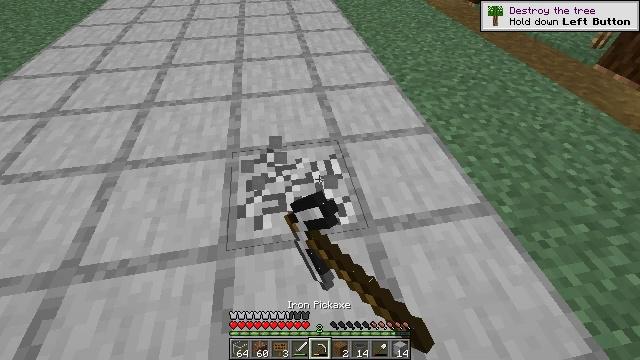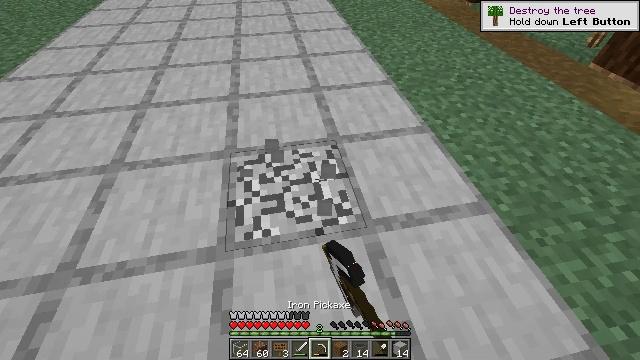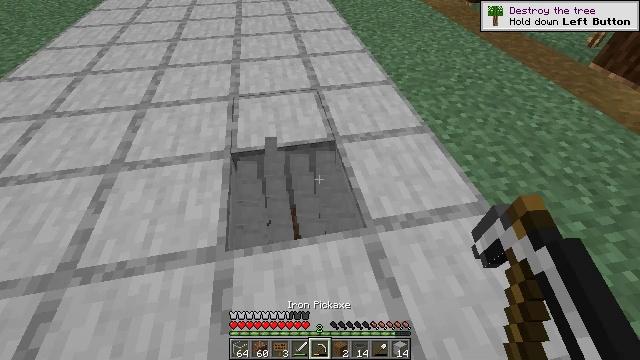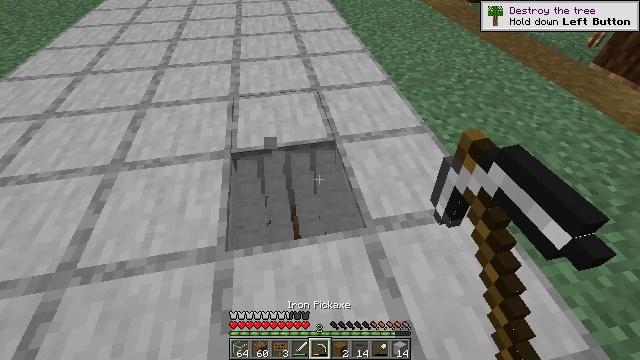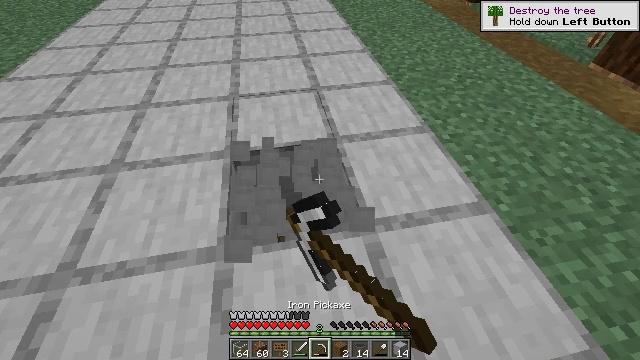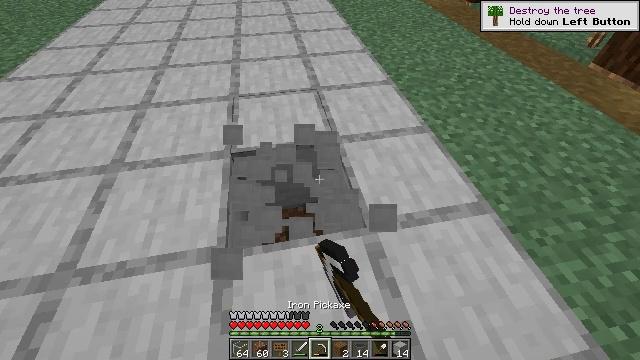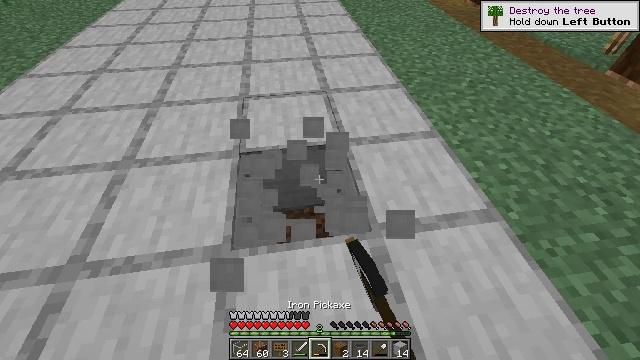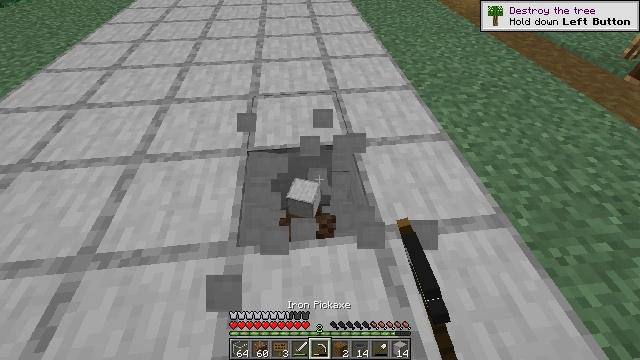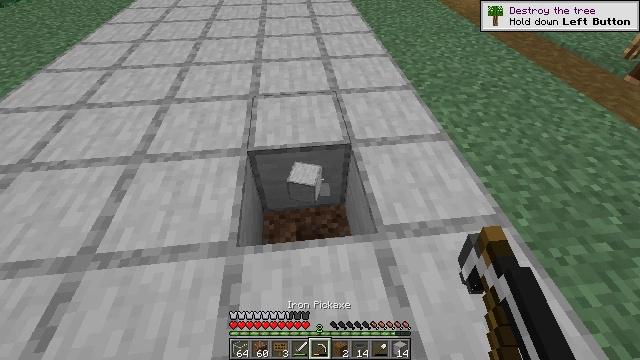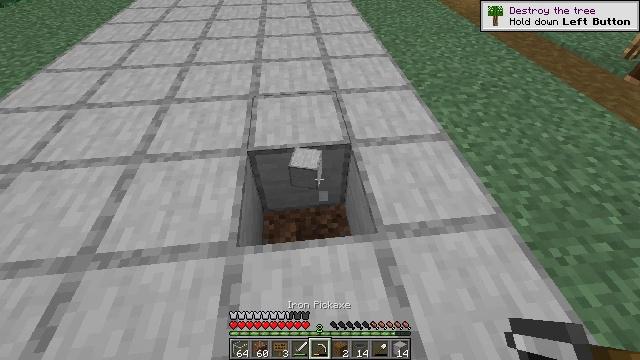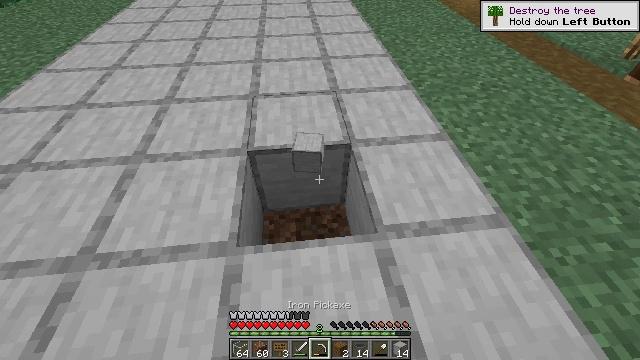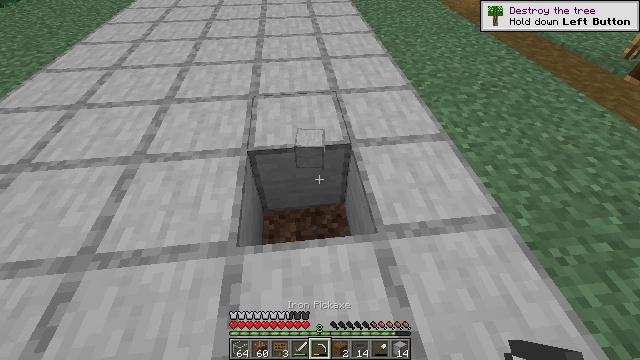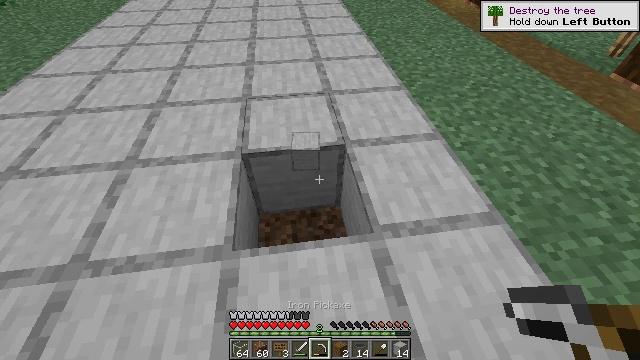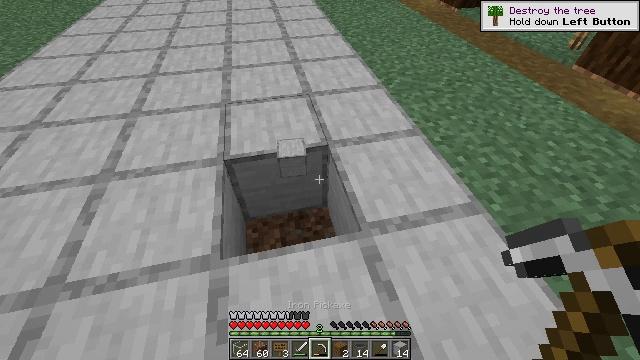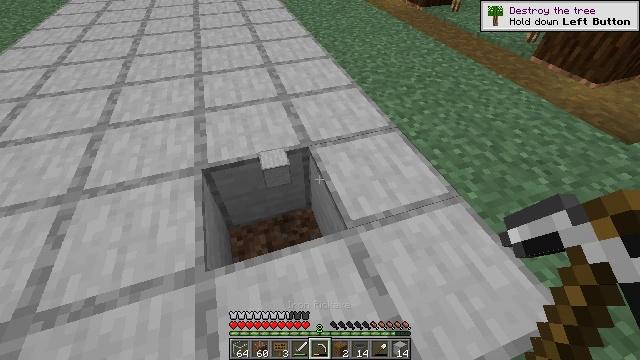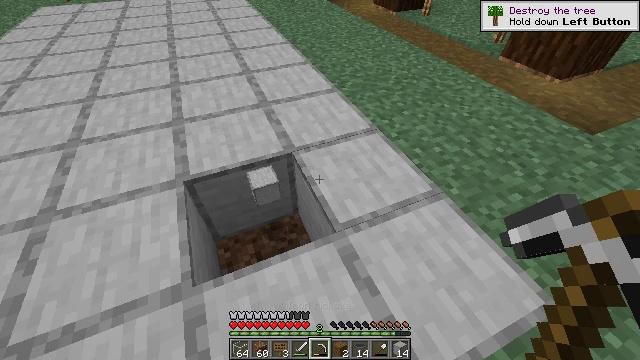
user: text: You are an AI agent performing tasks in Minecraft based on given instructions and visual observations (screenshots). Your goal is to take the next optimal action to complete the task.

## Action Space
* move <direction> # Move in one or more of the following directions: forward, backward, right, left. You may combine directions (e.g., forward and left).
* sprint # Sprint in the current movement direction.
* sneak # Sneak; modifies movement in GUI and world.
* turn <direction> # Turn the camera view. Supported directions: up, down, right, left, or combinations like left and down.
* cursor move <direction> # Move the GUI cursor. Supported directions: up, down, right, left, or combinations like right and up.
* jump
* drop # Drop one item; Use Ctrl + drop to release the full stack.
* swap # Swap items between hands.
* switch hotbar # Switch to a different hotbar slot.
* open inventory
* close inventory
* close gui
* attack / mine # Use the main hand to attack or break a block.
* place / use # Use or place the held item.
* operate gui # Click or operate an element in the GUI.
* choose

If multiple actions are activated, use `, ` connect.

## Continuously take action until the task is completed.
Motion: motion action
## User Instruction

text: Mine the smooth stone.
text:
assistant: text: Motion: attack / mine
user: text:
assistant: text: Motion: attack / mine
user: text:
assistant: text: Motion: attack / mine
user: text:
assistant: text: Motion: attack / mine
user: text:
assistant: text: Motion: no_op
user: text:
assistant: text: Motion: turn left
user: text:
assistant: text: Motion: turn left
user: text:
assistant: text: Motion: no_op
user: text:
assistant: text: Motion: no_op
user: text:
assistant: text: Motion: no_op
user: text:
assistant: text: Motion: no_op
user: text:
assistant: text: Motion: turn right
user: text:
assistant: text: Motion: turn right
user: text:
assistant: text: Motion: turn right
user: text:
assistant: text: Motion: turn right and up
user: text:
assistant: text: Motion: turn right
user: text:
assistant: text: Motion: no_op
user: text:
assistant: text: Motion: attack / mine
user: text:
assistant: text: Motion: attack / mine
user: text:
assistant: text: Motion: attack / mine
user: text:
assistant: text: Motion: attack / mine
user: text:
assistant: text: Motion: attack / mine
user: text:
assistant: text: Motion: attack / mine
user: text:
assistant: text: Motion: attack / mine
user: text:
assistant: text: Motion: attack / mine
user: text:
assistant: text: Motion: attack / mine
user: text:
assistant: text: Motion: attack / mine
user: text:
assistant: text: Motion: attack / mine
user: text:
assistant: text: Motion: attack / mine
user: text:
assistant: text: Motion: attack / mine